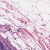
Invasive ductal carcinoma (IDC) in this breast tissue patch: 1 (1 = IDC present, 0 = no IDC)